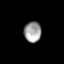
Tissue: skin
Cell type: Epithelial cells
Senescence score: 0.271
Nuclear area (px): 348
Mean DAPI intensity: 157.44